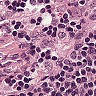
Metastatic tissue present: no